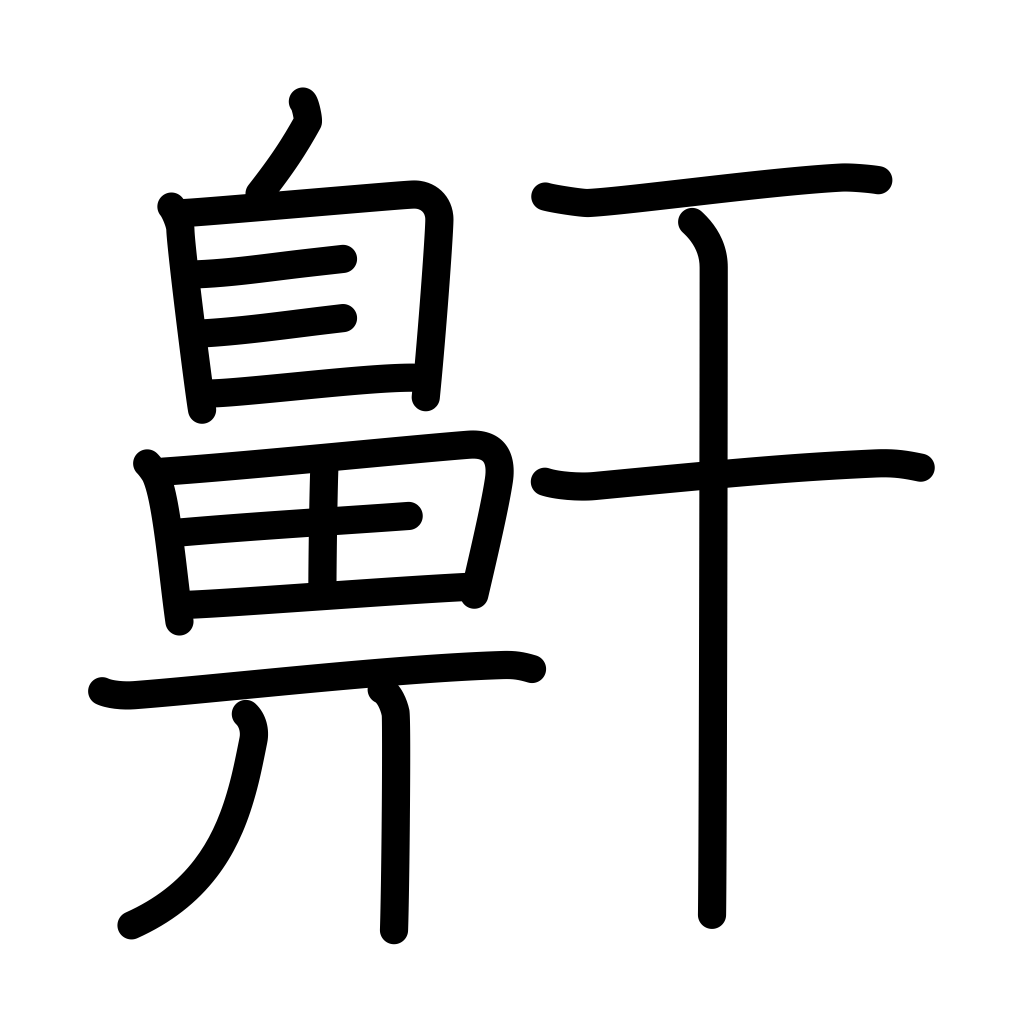
Meaning: snoring